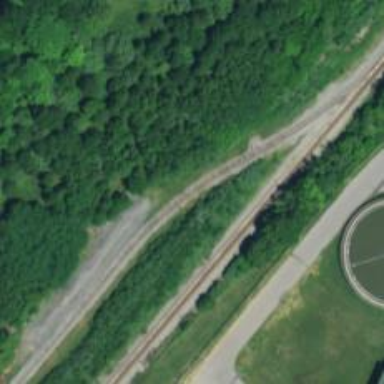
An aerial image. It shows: Rail spur service.